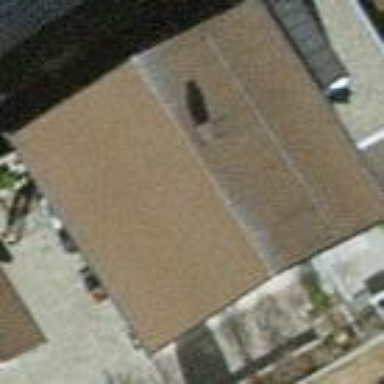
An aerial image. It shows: Simple house.